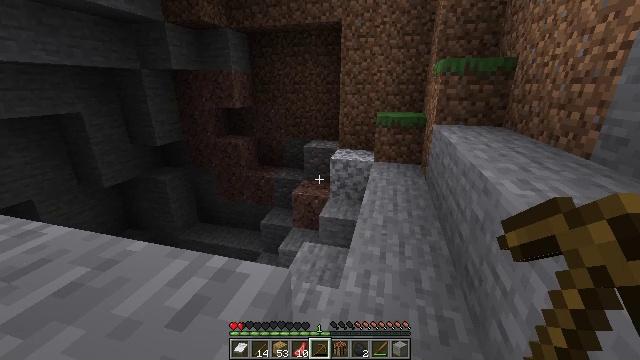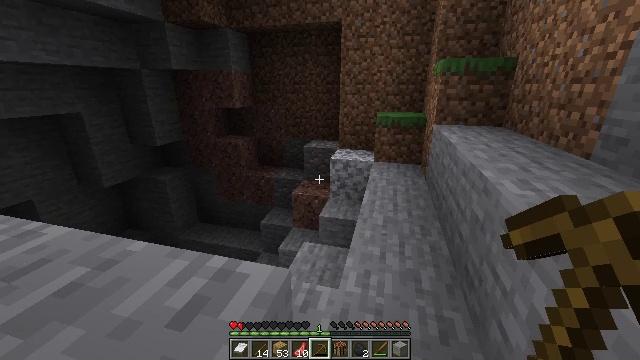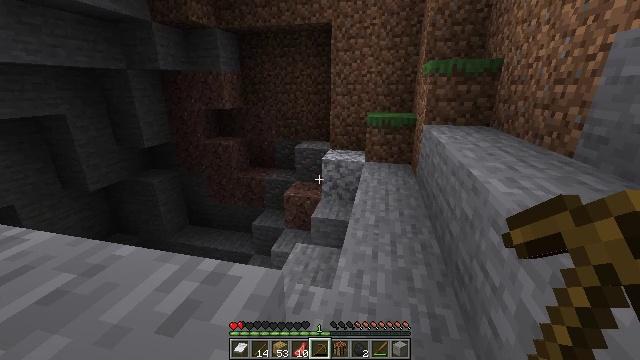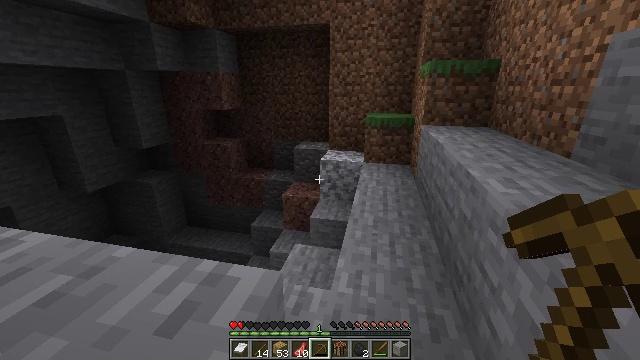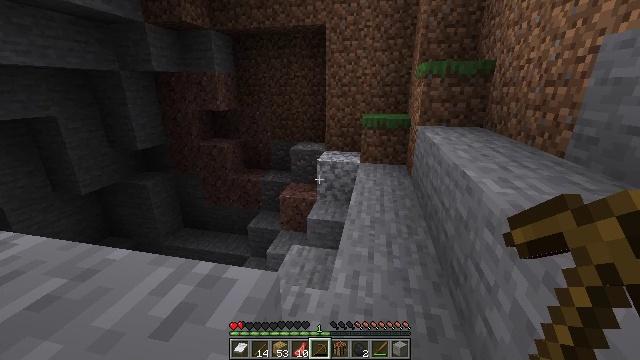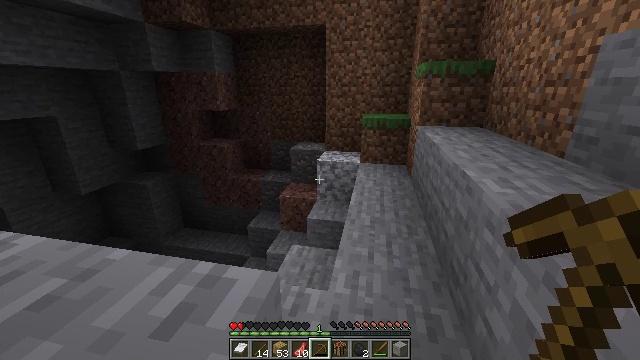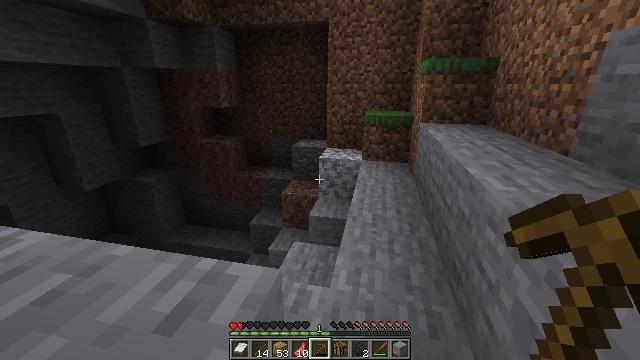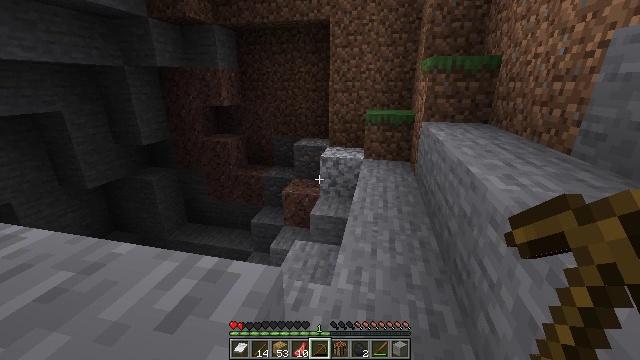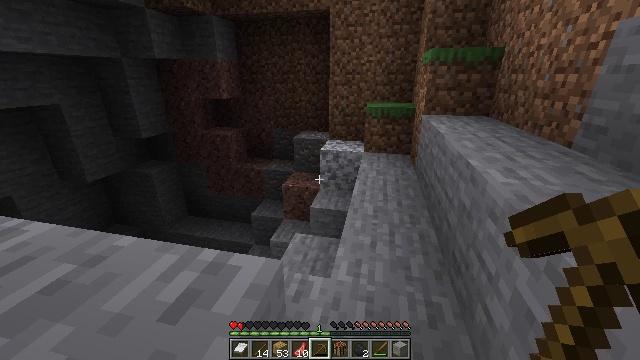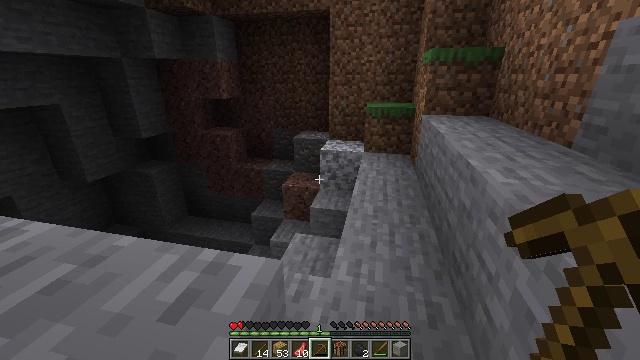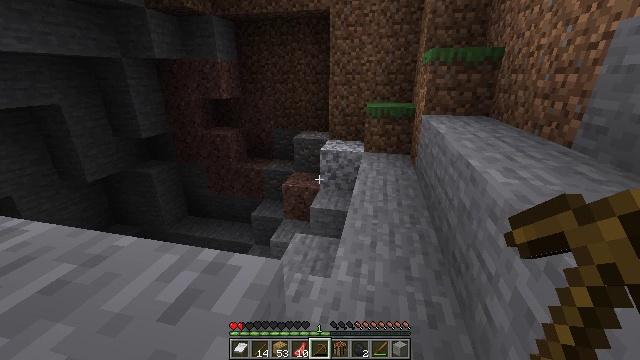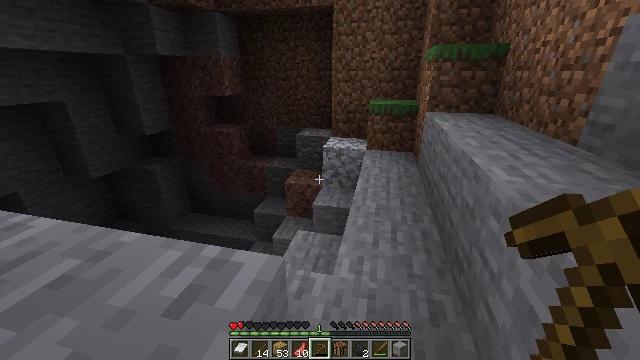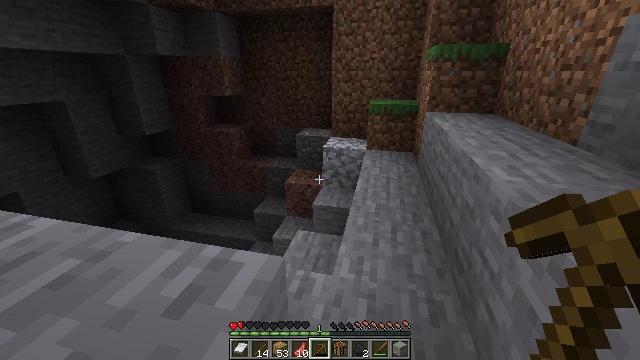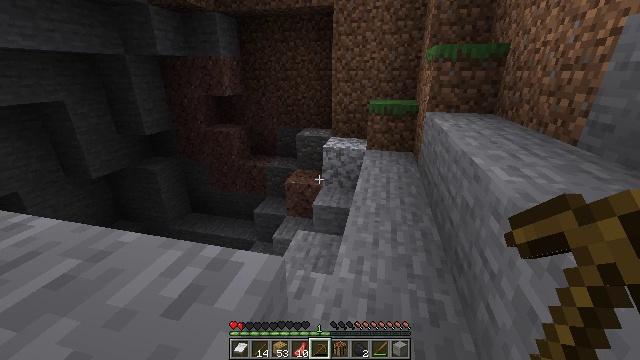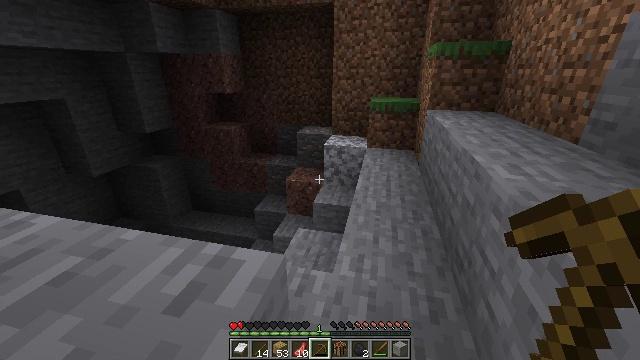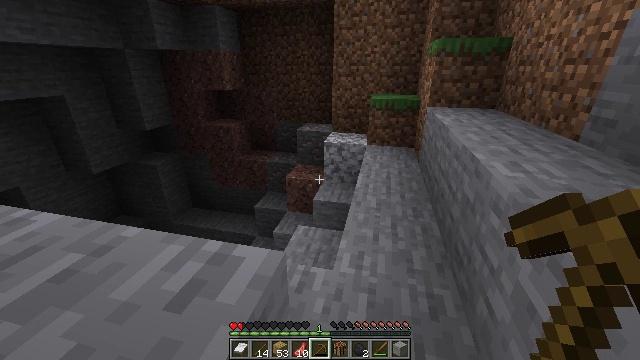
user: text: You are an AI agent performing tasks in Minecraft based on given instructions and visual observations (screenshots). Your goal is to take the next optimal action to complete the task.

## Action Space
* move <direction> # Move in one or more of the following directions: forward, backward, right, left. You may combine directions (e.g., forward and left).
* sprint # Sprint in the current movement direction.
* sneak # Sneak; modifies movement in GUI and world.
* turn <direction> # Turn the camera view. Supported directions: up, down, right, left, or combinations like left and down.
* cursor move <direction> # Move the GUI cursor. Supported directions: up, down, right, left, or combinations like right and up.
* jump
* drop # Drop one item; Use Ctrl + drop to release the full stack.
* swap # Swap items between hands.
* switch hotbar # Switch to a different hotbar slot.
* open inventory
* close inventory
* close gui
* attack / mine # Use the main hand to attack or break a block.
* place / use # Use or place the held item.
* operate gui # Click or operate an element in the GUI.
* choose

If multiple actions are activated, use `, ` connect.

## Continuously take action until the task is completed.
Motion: motion action
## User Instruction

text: Break the diorite block.
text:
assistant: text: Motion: no_op
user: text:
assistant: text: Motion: turn right
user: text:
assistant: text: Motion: no_op
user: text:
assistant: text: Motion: no_op
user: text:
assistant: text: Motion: no_op
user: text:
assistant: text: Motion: no_op
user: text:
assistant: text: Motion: no_op
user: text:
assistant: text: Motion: turn down
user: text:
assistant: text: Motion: no_op
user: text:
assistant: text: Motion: no_op
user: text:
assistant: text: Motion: no_op
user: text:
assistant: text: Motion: no_op
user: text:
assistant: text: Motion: no_op
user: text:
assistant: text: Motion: no_op
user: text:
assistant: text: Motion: no_op
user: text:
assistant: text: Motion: no_op
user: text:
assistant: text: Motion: no_op
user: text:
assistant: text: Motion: no_op
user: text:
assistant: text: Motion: no_op
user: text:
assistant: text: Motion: no_op
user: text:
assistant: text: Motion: no_op
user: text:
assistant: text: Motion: no_op
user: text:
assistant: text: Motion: turn down
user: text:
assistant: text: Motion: no_op
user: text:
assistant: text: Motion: no_op
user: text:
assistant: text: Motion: no_op
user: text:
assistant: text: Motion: no_op
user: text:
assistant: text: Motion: no_op
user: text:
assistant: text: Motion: no_op
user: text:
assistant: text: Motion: no_op